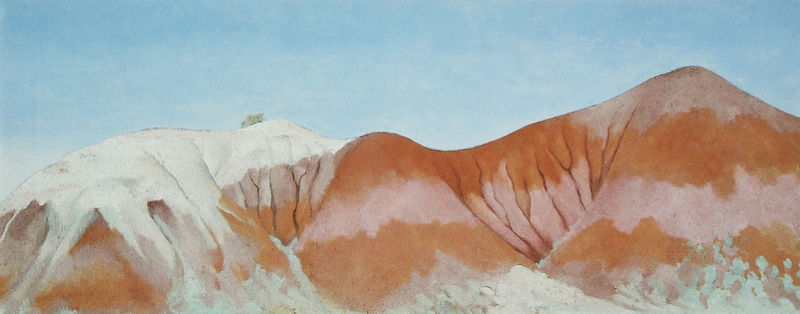
Titel: Series: Neat Abiquiu, New Mexico - Hills to the Left
Künstler: Georgia O'Keeffe
Institution: Privatsammlung
Schlagwörter: baum, berg, blau, fuß, himmel, weiß, braun, eis, rot, schnee, beige, falten, hügel, furchen, gebirge, gletscher, risse, spalten, winter, amerika, baumkrone, kälte, o´keeffe, neumexiko